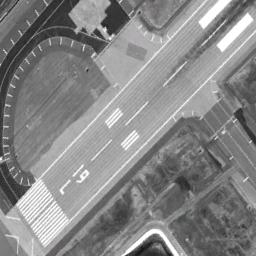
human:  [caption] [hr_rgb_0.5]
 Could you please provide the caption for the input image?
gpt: There is a large lawn next to the runway  A cement floor is attached to one side of the runway  There is a white '19L' and a short-line sign on the runway .

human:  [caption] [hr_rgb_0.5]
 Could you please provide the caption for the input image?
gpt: The runway has a threshold marking, Two touchdown zone markings and two aiming point markings and the designation marking is 19L .

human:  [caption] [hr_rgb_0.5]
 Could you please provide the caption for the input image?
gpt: The runway is on the bare land .

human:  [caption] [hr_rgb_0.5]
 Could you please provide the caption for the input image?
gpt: The runway is marked with white Numbers .

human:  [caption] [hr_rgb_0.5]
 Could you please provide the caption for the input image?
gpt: There are some trees beside the runway with white marks .